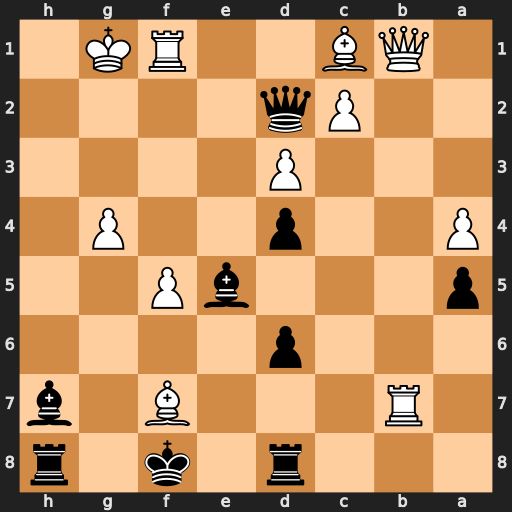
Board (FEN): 3r1k1r/1R3B1b/3p4/p3bP2/P2p2P1/3P4/2Pq4/1QB2RK1
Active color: b
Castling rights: -
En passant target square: -
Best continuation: Qh2#